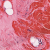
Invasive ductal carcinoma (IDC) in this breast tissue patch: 0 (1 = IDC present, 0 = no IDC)